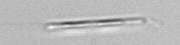
Label: Leptocylindrus